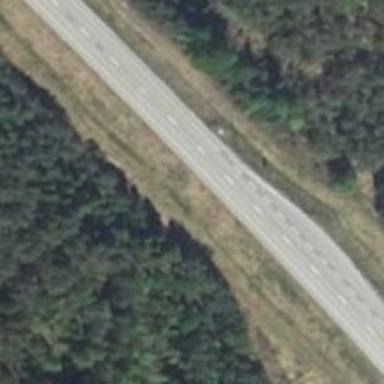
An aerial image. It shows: Asphalt road designated as trunk highway.